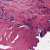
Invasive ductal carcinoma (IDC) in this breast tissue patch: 1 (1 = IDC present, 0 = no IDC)